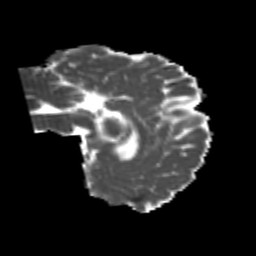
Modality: MD
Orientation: sagittal
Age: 23
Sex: female
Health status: healthy
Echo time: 0.074 s